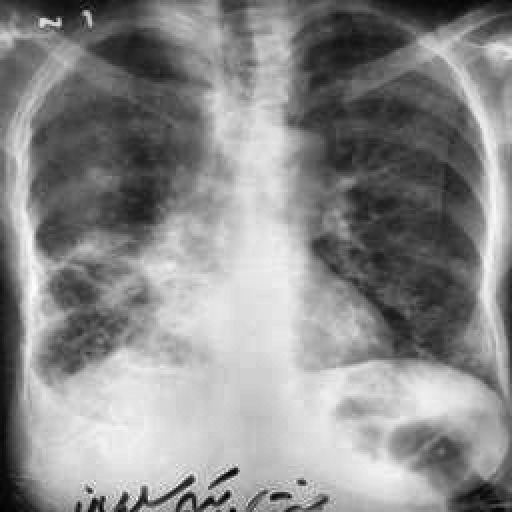
Finding: TUBERCULOSIS